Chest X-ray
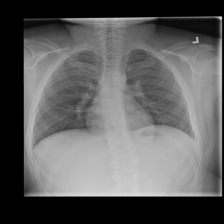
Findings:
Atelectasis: negative
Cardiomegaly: negative
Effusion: negative
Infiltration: positive
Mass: negative
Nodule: negative
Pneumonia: negative
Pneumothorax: negative
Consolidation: negative
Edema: negative
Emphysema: negative
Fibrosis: negative
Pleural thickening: negative
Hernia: negative